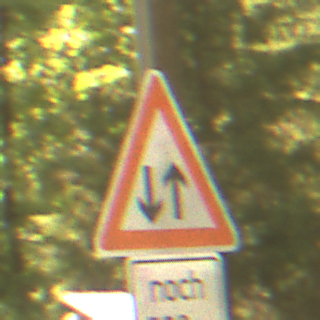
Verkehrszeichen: Gegenverkehr
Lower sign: LaengeEinerStrecke3
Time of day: Midday
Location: Outdoor (Nature)
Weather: PartlyCloudy
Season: NotSpecified
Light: Natural